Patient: sex F, age 77
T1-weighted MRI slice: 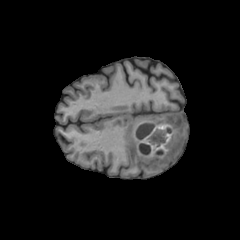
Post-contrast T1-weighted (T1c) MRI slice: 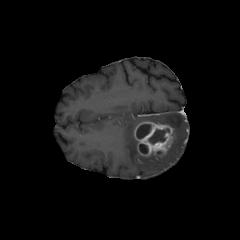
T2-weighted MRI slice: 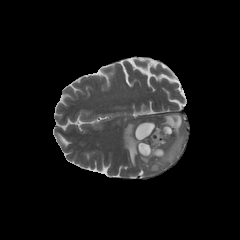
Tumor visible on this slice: yes
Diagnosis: Glioblastoma, IDH-wildtype
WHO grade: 4